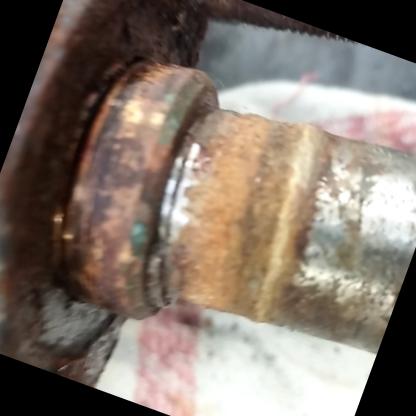
Klasa: inne